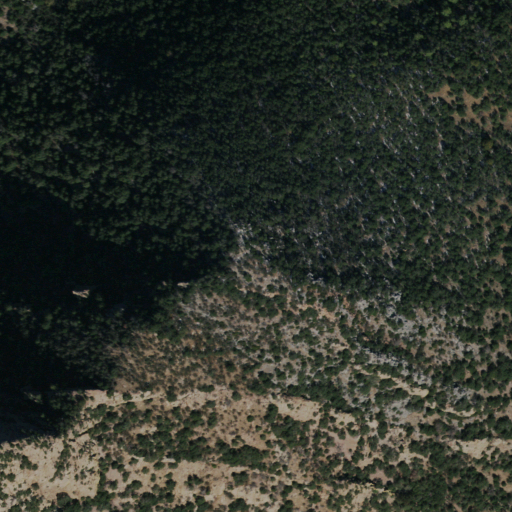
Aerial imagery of mountain in Arizona named Sutherland Peak containing evergreen forest, mixed forest, and shrub